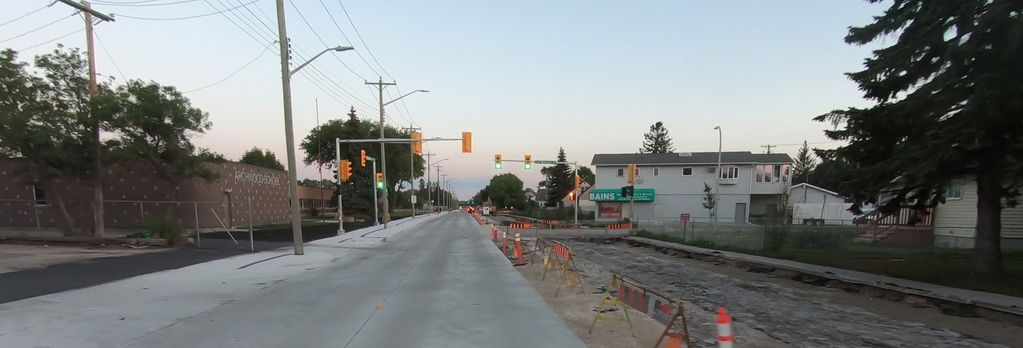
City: winnipeg